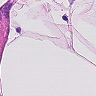
Metastatic tissue present: no